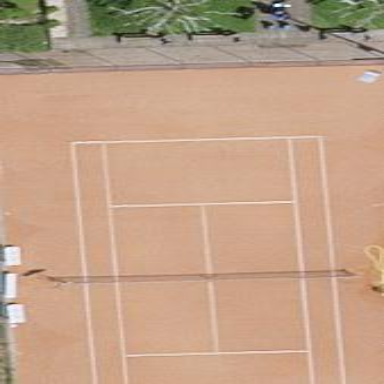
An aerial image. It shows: Tennis court in leisure pitch.